Question: I'm new to WPF, facing a problem in locating an image file on a button.
It's not working when I put a relative path, as shown(Window1.xaml):
'''
<Button Height="23" HorizontalAlignment="Right" Margin="0,33,38,0" Name="button1" VerticalAlignment="Top" Width="24" Background="AliceBlue" OpacityMask="Cyan" Grid.Column="1" Click="button1_Click">
<Image Source="Folder-icon.png">
</Button>
'''
However, it's working when i put an absolute path:
'''
<Button Height="23" HorizontalAlignment="Right" Margin="0,33,38,0" Name="button1" VerticalAlignment="Top" Width="24" Background="AliceBlue" OpacityMask="Cyan" Grid.Column="1" Click="button1_Click">
<Image Source="D:\Folder-icon.png">
</Button>
'''
I try to describe my folder structure in picture.

Hope someone can guide me to load the image to the button within the same workspace using relative path.
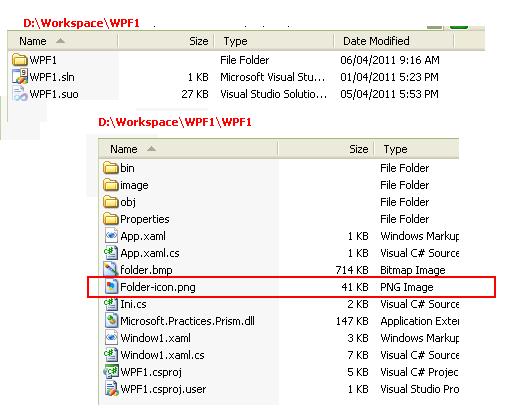
Answer: If you compare the Image.Source values for both cases, you will see in the cast that it does work the underlying Uri looks like:
'''
file:///D:/Folder-icon.png
'''
In the case where it does not work, the Image.Source value is null. The problem is that without the full path, WPF assumes it is a relative path to an embedded resource, not a file on disk.
This <URL> provides a detailed description of URIs. But you'd need to use something like the following to use relative paths.
'''
pack://siteoforigin:,,,/Folder-icon.png
'''
One other note, the default path will be in the '<Your Project Pathin\Debug' folder, not the '<Your Property Path>' folder.